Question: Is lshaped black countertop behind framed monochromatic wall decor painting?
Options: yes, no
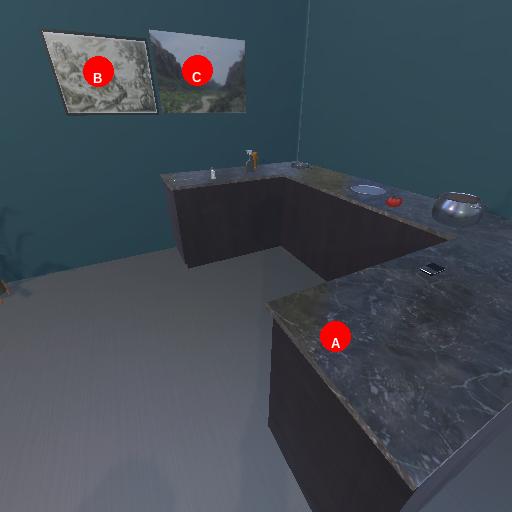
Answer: yes